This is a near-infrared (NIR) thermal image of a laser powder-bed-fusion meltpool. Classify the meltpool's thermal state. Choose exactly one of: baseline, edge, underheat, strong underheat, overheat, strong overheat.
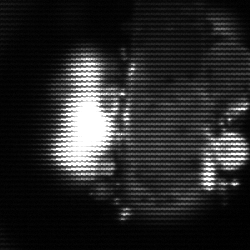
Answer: strong underheat